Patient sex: M
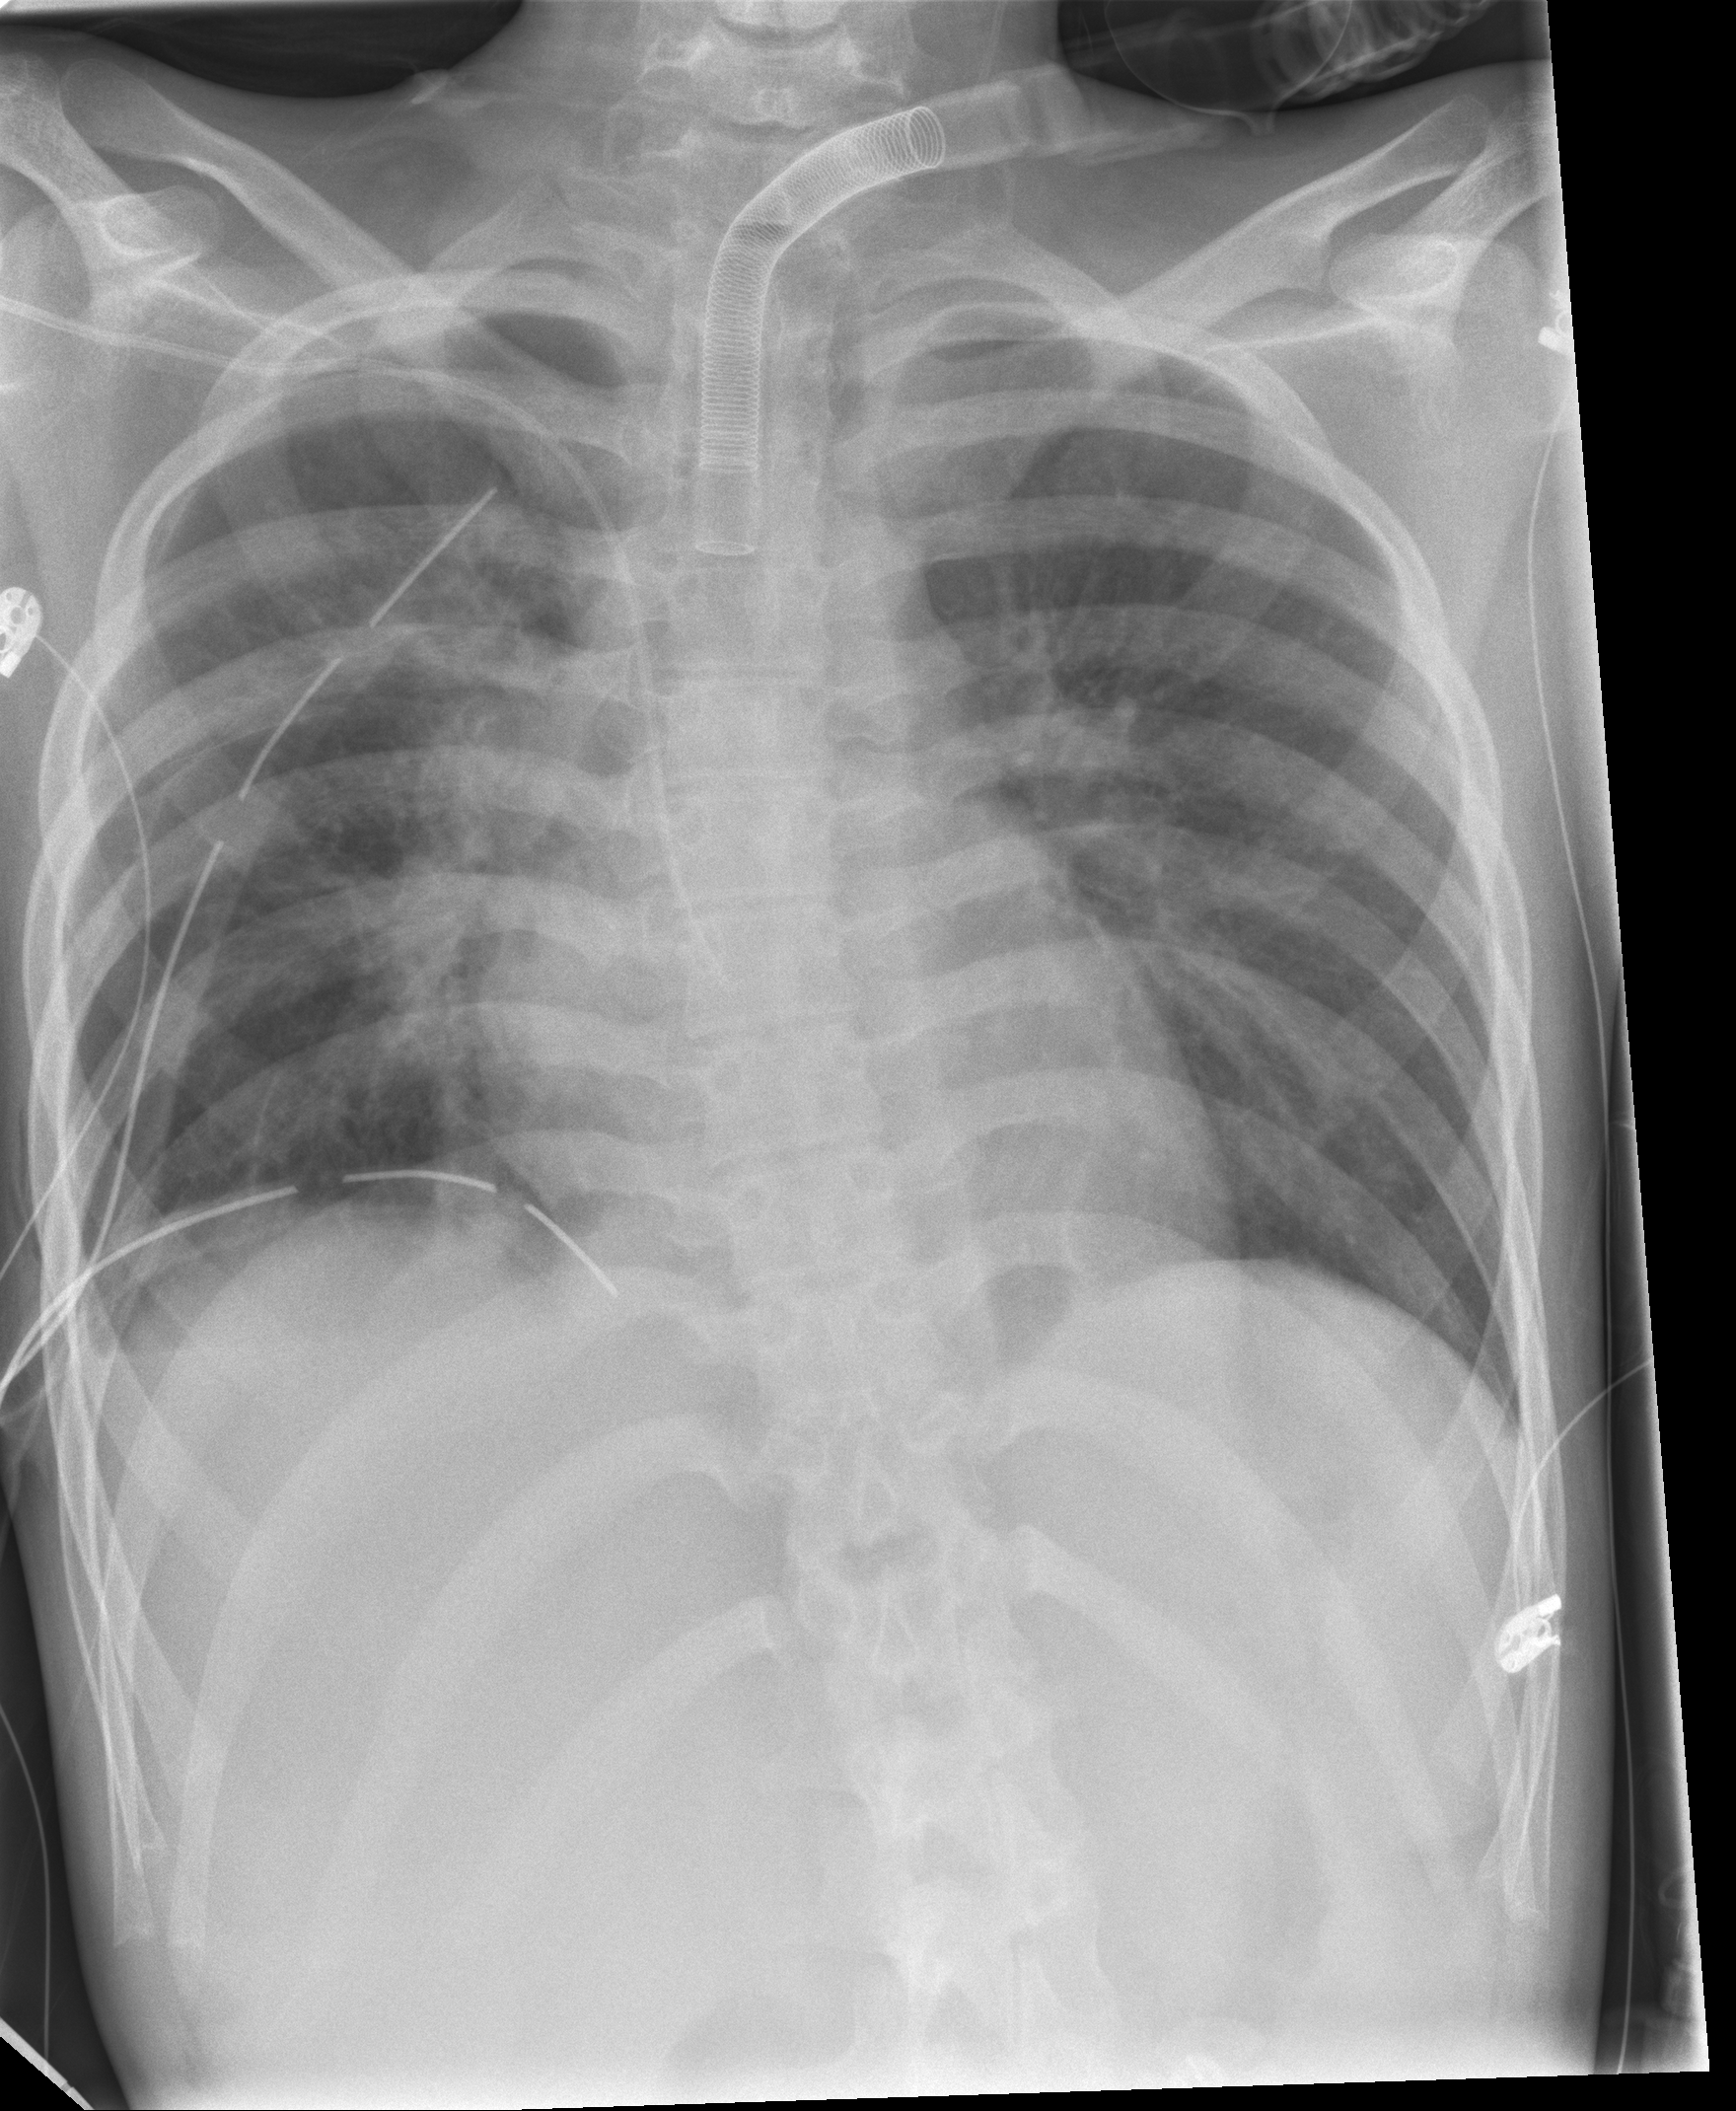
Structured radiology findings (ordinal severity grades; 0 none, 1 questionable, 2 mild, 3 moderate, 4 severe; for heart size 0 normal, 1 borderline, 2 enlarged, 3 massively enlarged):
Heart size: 0
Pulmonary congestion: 1
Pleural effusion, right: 2
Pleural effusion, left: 0
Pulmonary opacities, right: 2
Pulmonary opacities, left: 1
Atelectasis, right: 2
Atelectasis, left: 1